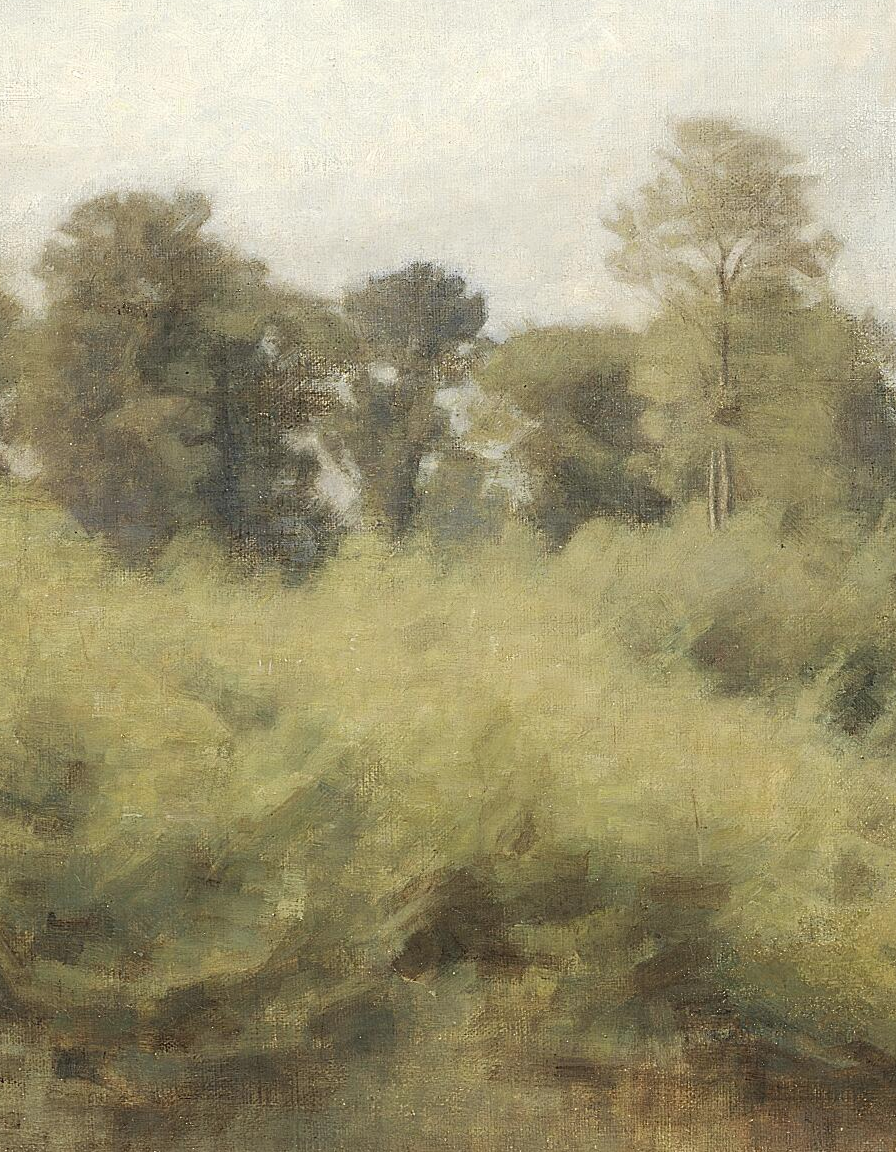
landscape painting, wide, overcast daylight, dark dense treeline above heavy foreground vegetation pale grey overcast sky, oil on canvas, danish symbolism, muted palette